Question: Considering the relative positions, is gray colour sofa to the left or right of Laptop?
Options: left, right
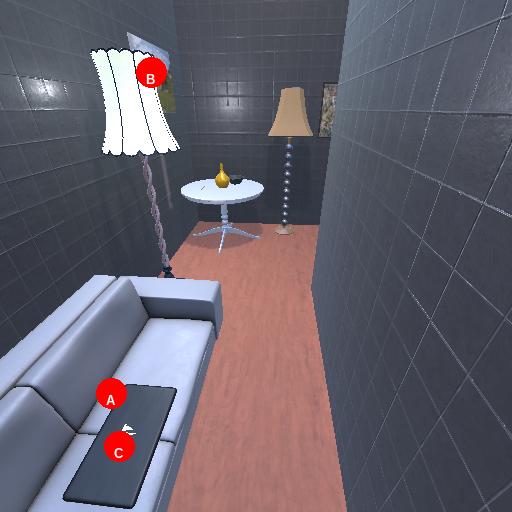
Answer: left